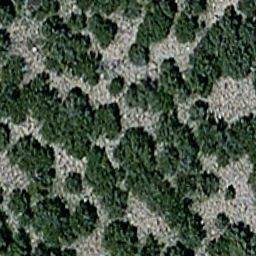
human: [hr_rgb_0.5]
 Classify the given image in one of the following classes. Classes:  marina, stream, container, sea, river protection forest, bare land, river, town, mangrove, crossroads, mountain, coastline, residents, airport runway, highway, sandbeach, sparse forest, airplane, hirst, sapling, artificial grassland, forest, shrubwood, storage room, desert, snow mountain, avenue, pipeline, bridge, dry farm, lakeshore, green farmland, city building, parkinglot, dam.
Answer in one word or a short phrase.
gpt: sparse forest